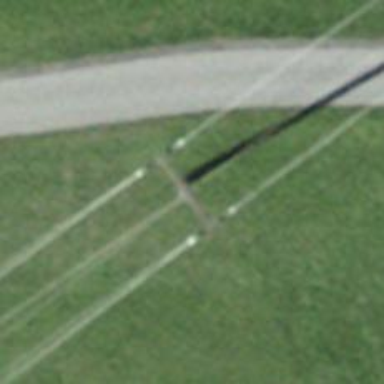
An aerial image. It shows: Power line with three cables.